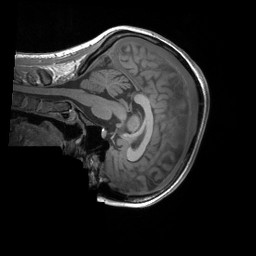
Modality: T1w
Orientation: sagittal
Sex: female
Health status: ill
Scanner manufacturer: siemens
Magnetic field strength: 3 T
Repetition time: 1.66 s
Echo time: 0.00254 s